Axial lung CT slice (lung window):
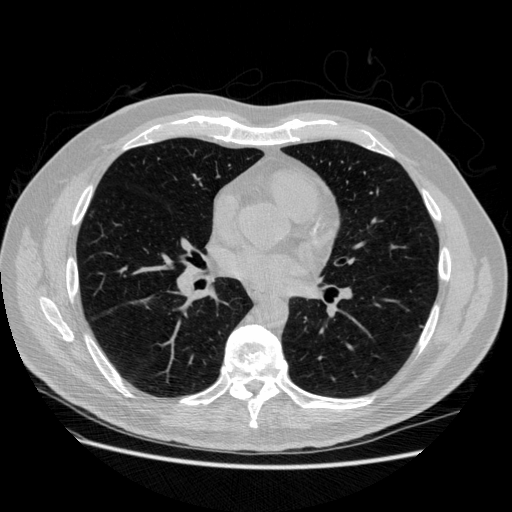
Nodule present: no